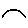
Label: fish